Question: My mySQL database create shows
'''
CREATE DATABASE 'foo' /*!40100 DEFAULT CHARACTER SET utf8 COLLATE utf8_unicode_ci */
'''
The mySQL field collation shows 'utf8_unicode_ci'.
The Access export specifies a Code Page of 'Unicode (UTF-8)'.
The importing query is
'''
LOAD DATA LOCAL INFILE '/home/foo/Snapshot/tblImages.txt' INTO TABLE 'tblImages' CHARACTER SET utf8 FIELDS OPTIONALLY ENCLOSED BY '|' TERMINATED BY ';' LINES TERMINATED BY '
';
'''
Before drawing the page PHP issues
'''
header('Content-Type: text/html; charset=utf-8');
'''
In the '<head>' I have
'''
<meta http-equiv="Content-Type" content="text/html; charset=utf-8" />
'''
If I open the Access exported txt file in UltraEdit under Windows 7 I see correct accents:
If I query the data in mySQL monitor under Linux I see:
And when I echo the query output to a browser I see:
If I preface the other queries with:
'''
SET NAMES utf8;
'''
Then I see:

What am I missing here?
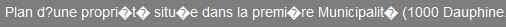
Answer: The issue was resolved by adding these queries to the connection:
'''
mysql_query("SET collation_connection = utf8_unicode_ci");
mysql_query("SET NAMES utf8;");
'''
And THEN a call to 'utf8_encode()' wrapping the output.
The function call ought not be needed given all of the headers and Content-Type settings...?